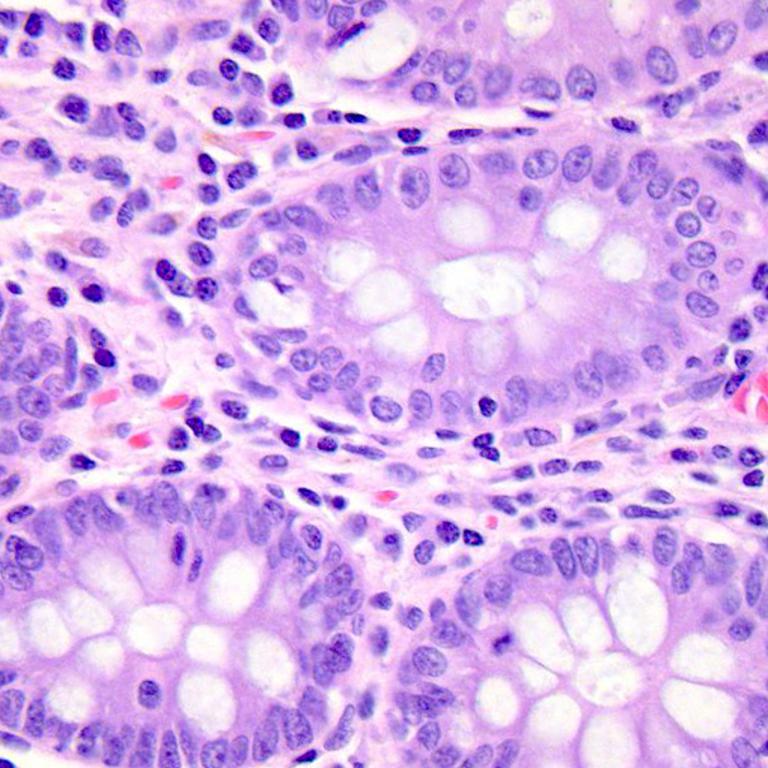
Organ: colon
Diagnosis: benign